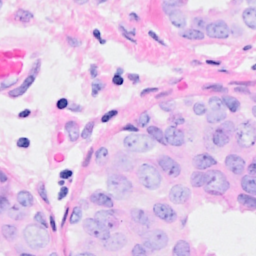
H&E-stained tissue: Breast